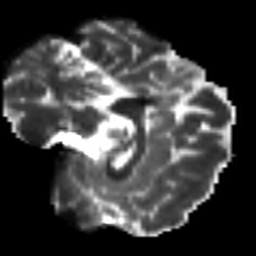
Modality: T2w
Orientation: sagittal
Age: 22
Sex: female
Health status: ill
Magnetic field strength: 3 T
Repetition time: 9 s
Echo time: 0.093 s